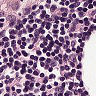
Metastatic tissue present: no